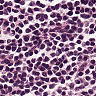
Metastatic tissue present: no